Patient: sex F, age 26
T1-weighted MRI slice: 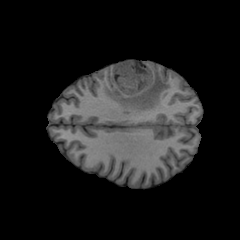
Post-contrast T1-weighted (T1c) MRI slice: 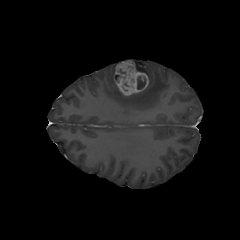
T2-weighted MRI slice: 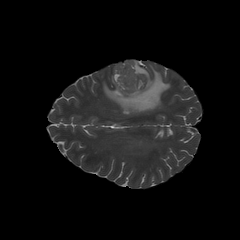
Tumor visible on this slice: yes
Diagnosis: Glioblastoma, IDH-wildtype
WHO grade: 4